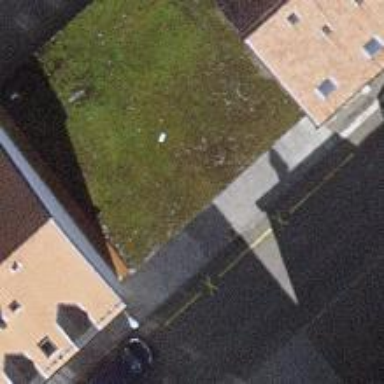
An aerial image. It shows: Garages with flat roofs.